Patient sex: F
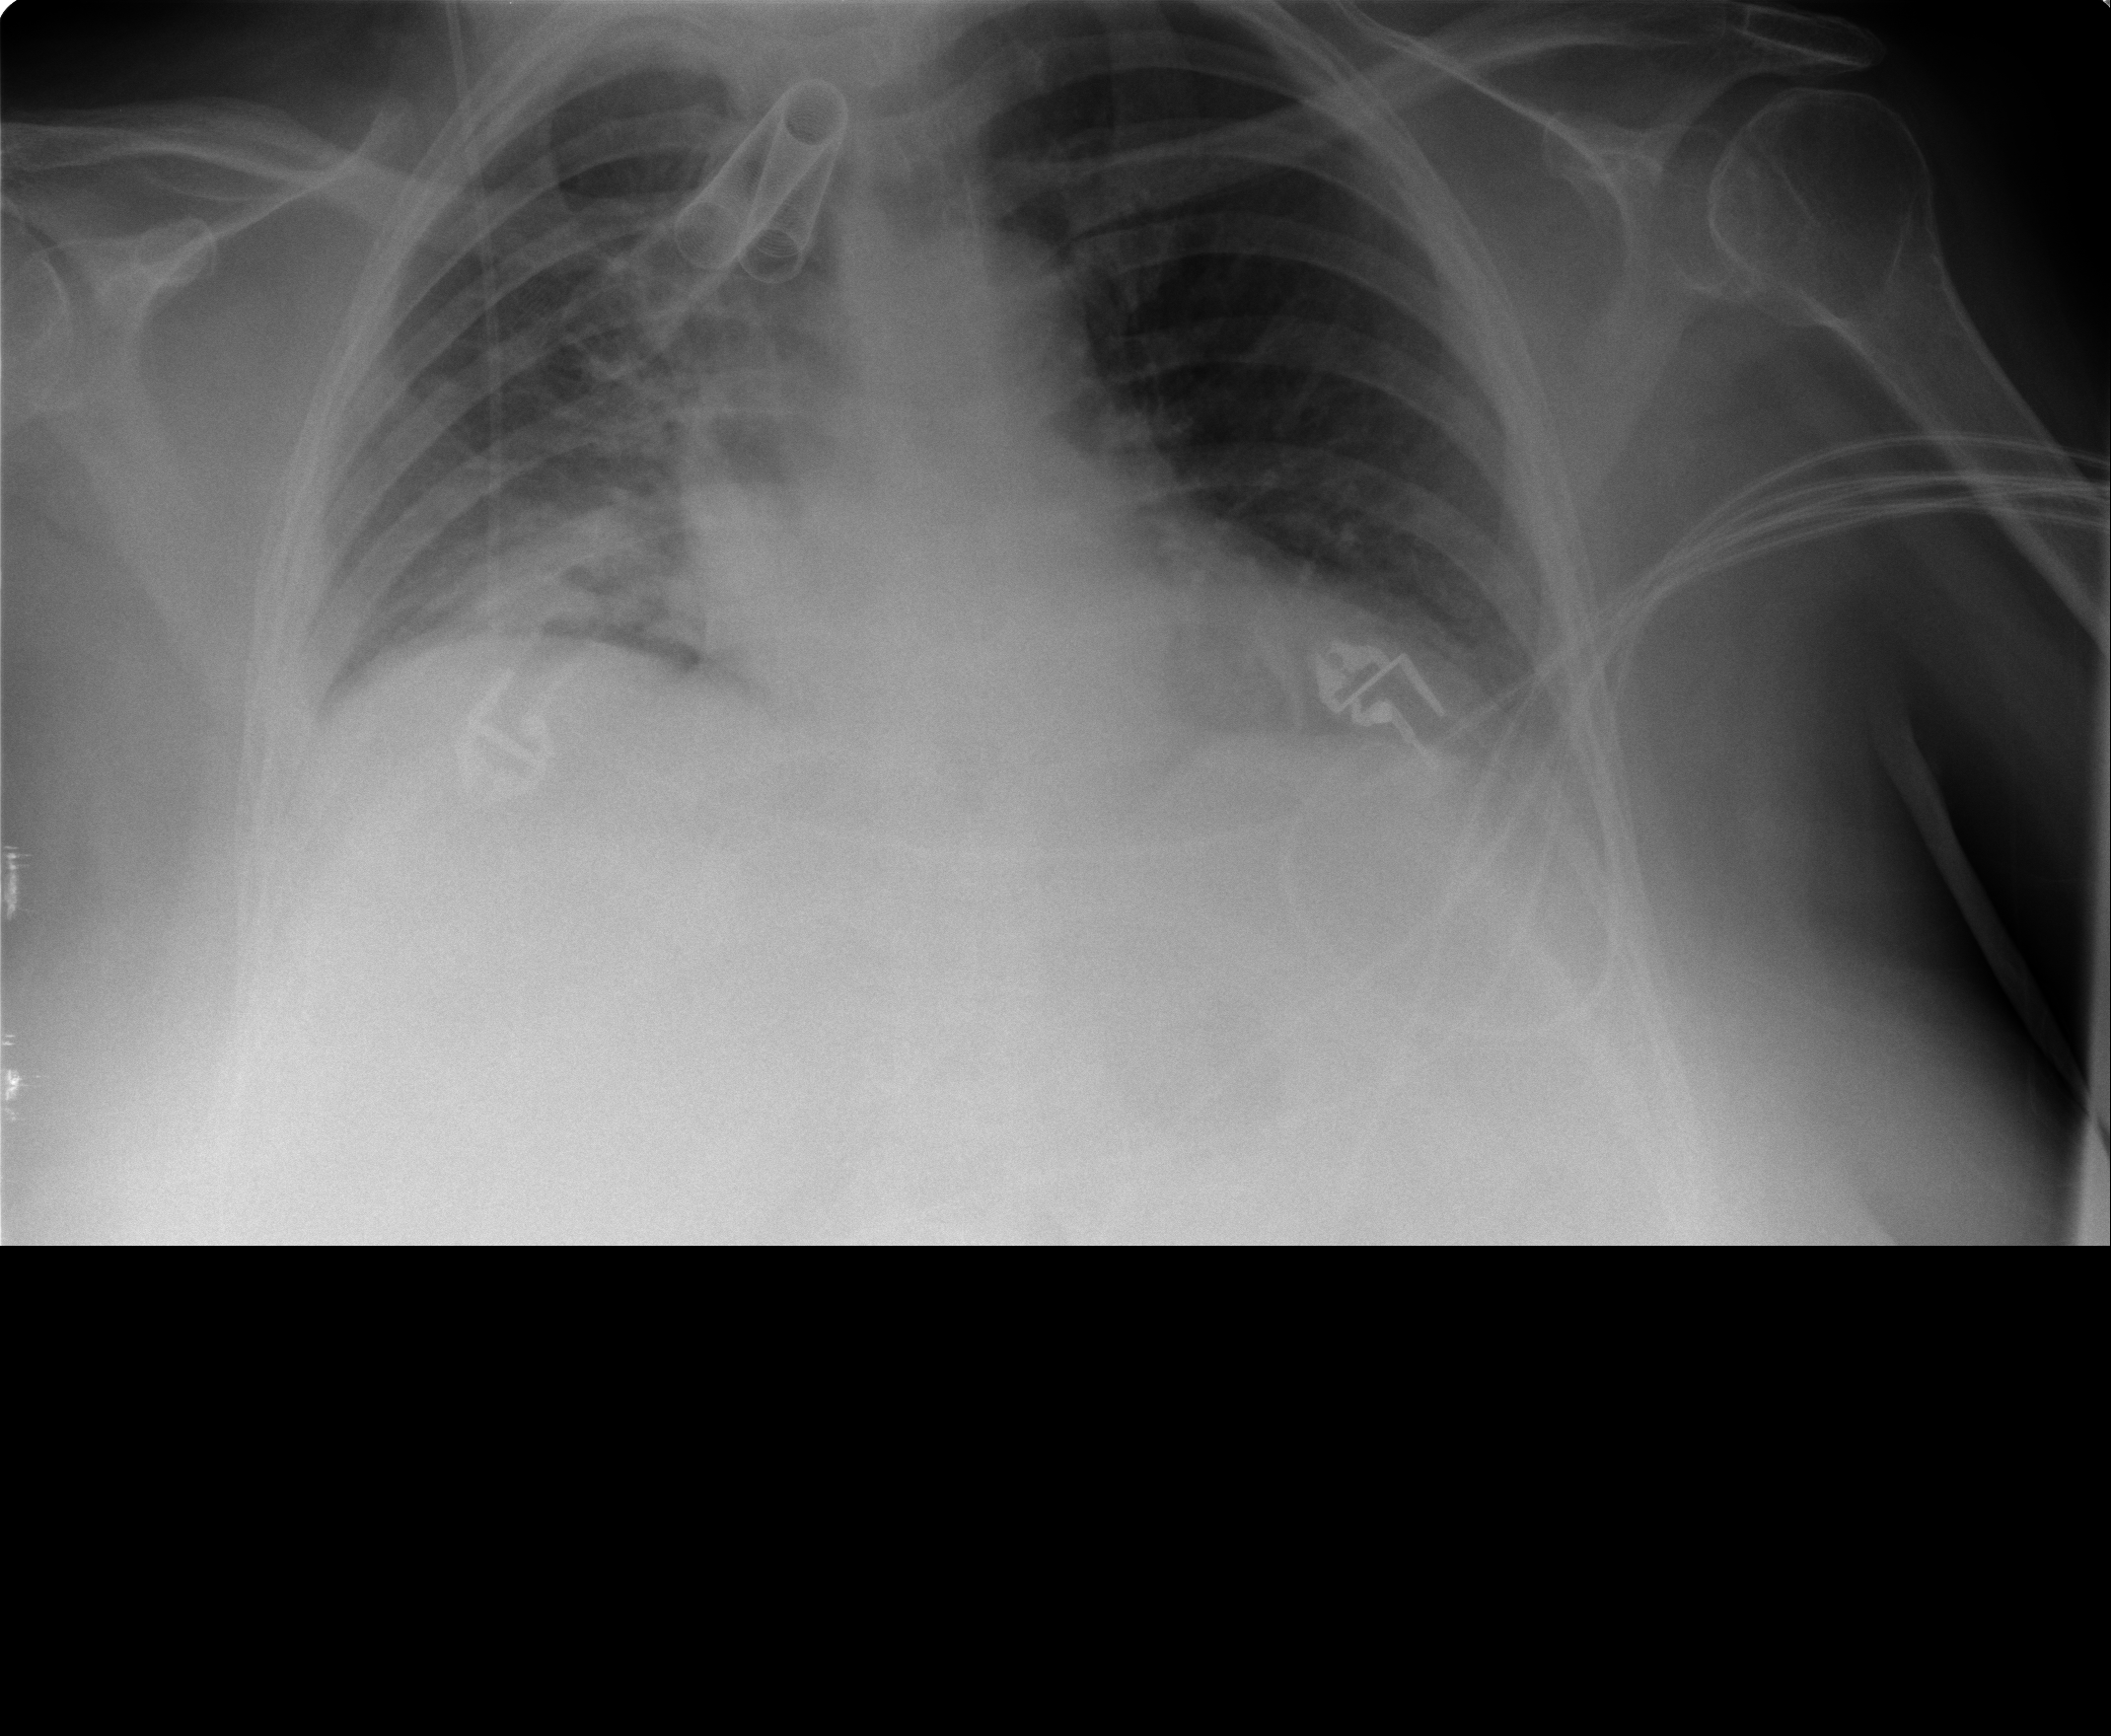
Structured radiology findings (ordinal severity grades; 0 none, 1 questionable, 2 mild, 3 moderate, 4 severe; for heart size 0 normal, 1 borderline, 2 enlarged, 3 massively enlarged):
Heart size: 1
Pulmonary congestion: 2
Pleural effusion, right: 1
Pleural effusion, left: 2
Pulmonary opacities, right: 2
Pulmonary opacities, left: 0
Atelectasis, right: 2
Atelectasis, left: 2